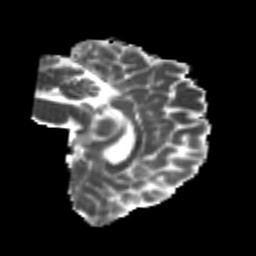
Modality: MD
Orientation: sagittal
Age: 20
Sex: female
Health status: healthy
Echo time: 0.074 s